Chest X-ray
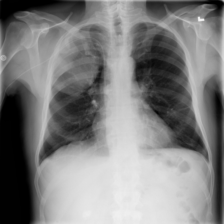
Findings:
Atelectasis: negative
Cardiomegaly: negative
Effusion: negative
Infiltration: negative
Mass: negative
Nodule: negative
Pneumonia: negative
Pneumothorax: negative
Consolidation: negative
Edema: negative
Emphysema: negative
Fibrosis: negative
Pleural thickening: negative
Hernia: negative